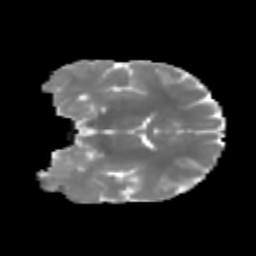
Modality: MD
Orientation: coronal
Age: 29
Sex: male
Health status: healthy